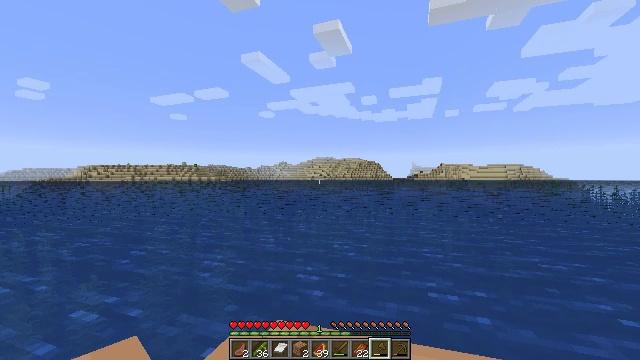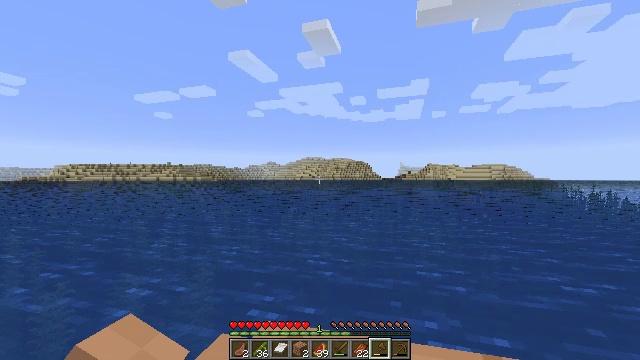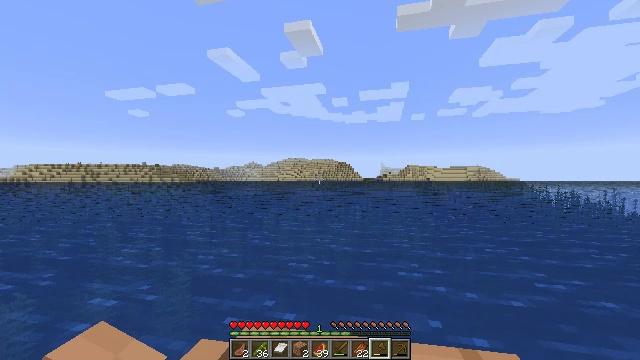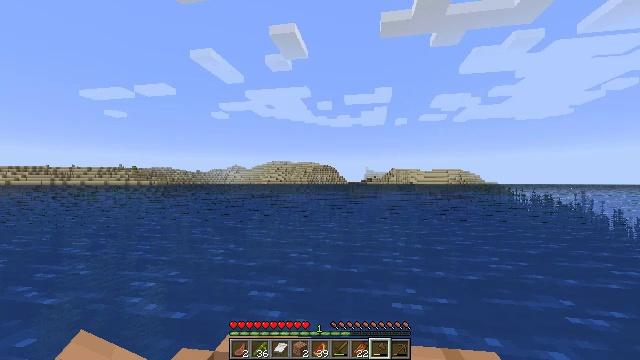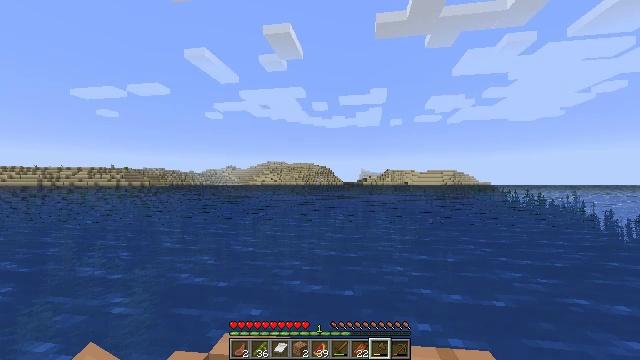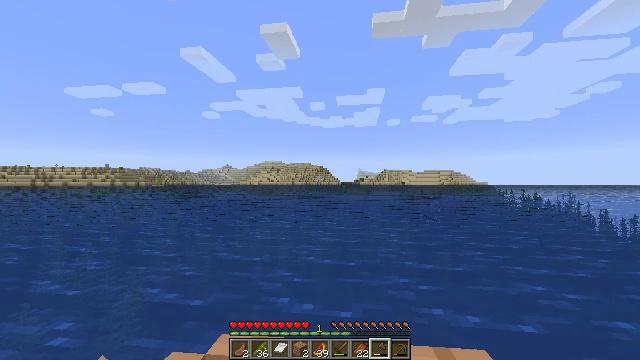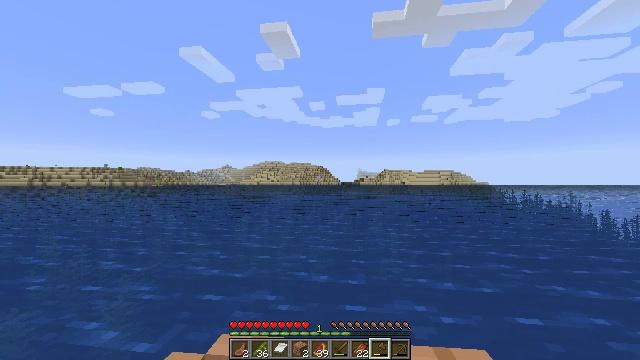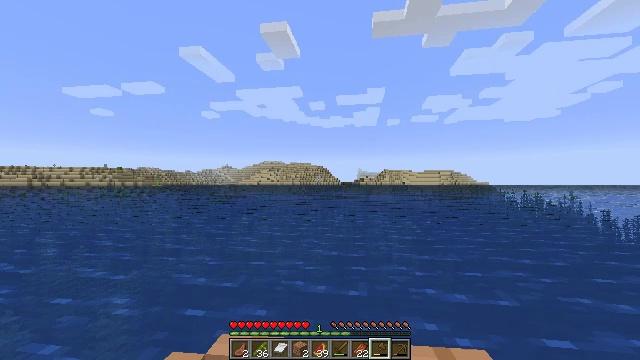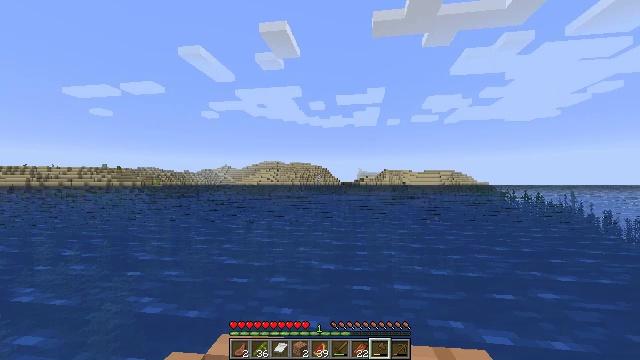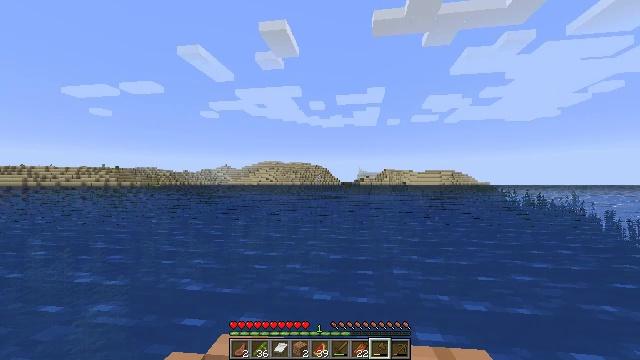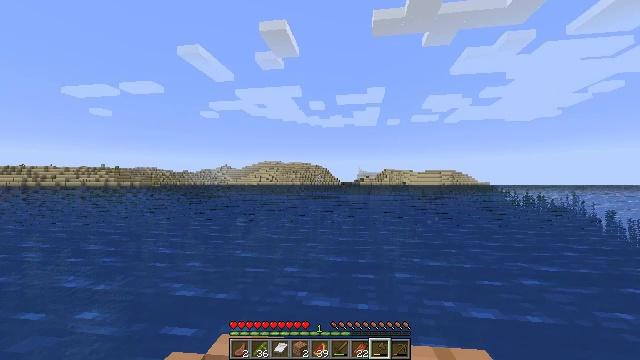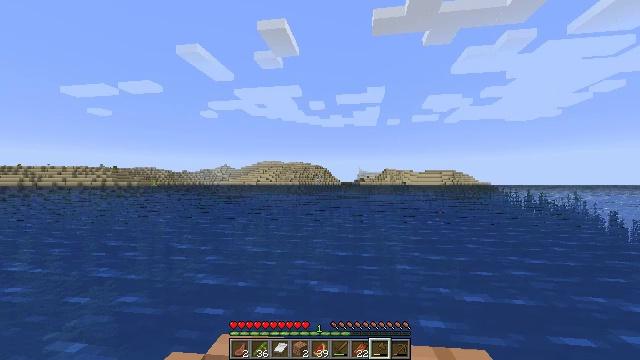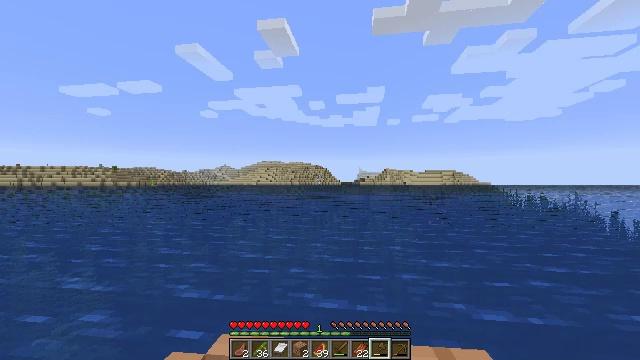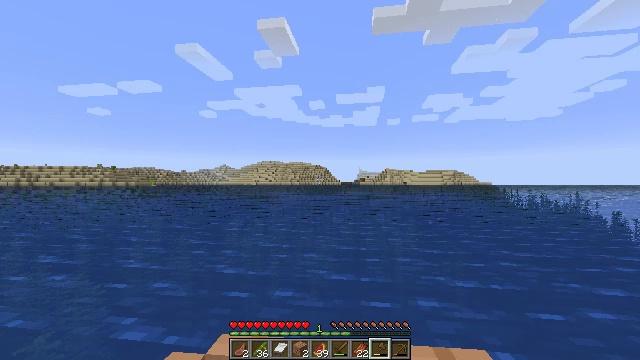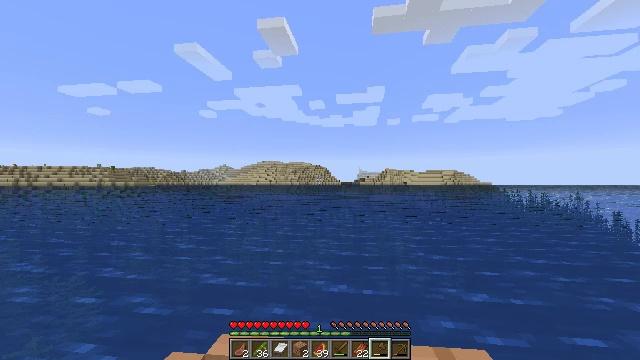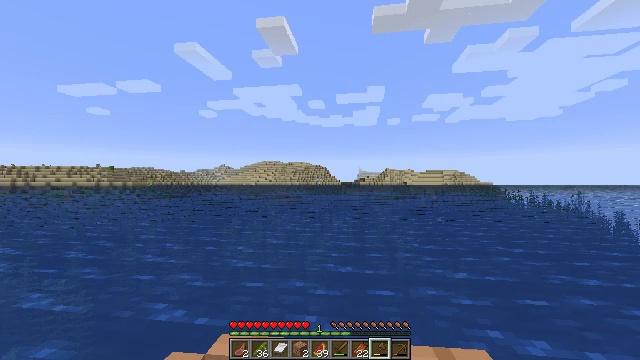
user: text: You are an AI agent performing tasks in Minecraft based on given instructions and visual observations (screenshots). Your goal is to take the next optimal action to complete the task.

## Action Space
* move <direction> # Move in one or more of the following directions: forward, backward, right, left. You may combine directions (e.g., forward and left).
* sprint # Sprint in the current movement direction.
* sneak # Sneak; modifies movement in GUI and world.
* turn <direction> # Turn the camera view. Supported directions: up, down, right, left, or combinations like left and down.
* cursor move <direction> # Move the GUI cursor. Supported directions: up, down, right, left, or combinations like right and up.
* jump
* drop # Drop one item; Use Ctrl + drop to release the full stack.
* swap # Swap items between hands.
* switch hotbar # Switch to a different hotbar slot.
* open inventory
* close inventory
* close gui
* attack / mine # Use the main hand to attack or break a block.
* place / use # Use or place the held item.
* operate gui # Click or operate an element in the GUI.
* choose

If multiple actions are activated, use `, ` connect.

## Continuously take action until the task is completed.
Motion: motion action
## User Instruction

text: Gather kelp plant by attacking it underwater.
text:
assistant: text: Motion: move forward, turn right
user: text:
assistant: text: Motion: move forward, turn right
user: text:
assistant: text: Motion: move forward, turn right
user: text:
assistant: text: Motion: move forward, turn right
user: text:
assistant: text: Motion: move forward
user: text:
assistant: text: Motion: move forward
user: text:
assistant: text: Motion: move forward
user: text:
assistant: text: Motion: move forward
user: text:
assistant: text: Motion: move forward
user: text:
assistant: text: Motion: move forward
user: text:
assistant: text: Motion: move forward
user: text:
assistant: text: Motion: move forward
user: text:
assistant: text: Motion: move forward
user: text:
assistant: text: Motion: move forward
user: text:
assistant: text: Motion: move forward
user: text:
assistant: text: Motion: move forward, turn right
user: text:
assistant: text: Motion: move forward, turn right
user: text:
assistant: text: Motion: move forward, turn right
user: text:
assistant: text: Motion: move forward, turn right
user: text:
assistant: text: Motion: move forward
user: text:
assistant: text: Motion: move forward
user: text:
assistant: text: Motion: move forward
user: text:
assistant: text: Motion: move forward
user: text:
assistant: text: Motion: move forward
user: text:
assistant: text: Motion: move forward
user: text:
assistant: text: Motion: move forward
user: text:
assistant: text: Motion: move forward
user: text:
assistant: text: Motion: move forward
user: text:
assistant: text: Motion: move forward
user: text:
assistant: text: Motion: move forward